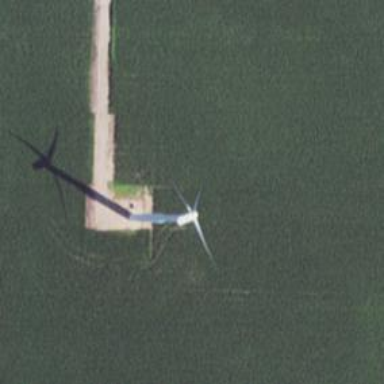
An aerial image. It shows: Wind generator powered by wind turbine.